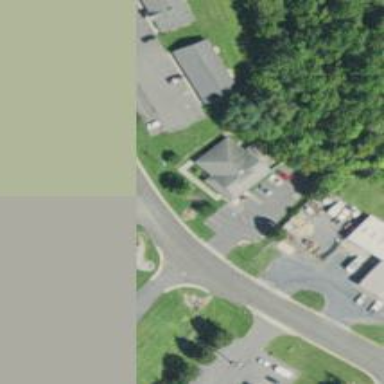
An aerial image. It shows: Commercial area with veterinary facility.